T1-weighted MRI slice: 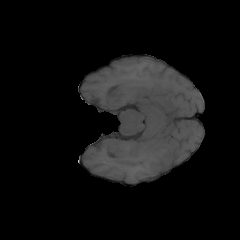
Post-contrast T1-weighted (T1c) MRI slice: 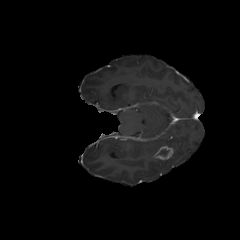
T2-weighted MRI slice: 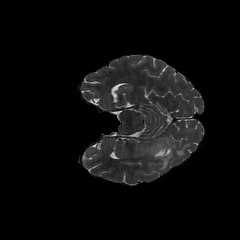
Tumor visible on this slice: yes